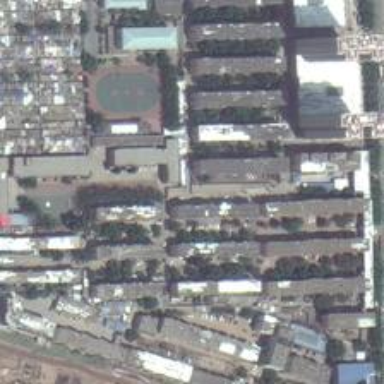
The playground is arranged in a square space while buildings surround it .